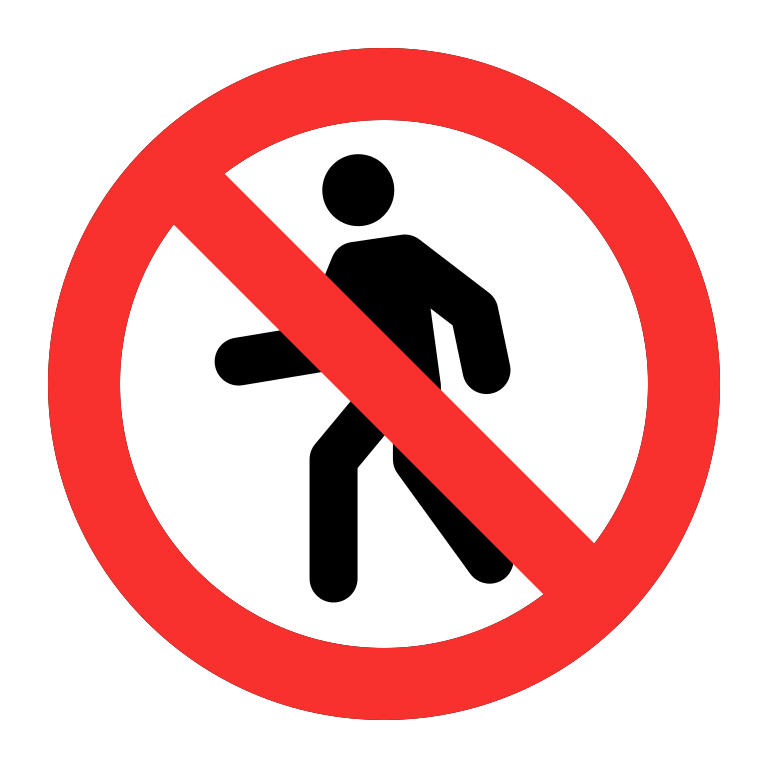
no pedestrians flat